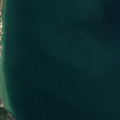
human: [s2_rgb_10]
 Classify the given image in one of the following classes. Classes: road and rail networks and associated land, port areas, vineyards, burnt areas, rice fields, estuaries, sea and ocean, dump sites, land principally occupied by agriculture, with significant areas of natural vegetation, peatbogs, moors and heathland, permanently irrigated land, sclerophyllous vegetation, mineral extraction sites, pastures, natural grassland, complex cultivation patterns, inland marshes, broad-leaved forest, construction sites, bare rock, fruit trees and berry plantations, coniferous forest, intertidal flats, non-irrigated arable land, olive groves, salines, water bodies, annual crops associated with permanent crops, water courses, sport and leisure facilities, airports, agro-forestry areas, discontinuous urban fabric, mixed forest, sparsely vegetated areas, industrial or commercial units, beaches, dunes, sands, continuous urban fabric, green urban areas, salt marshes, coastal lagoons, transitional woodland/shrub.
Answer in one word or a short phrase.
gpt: coniferous forest, mixed forest, transitional woodland/shrub, sea and ocean